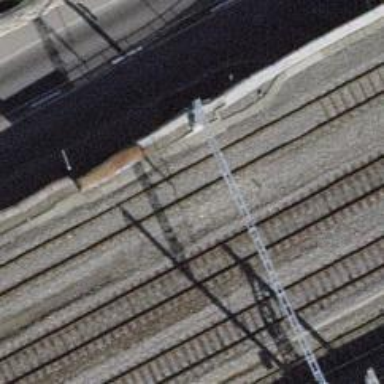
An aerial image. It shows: Catenary mast for power lines.